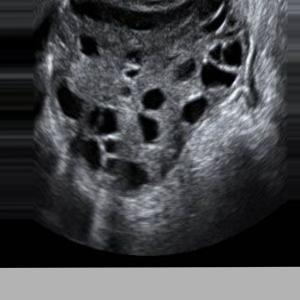
Label: infected